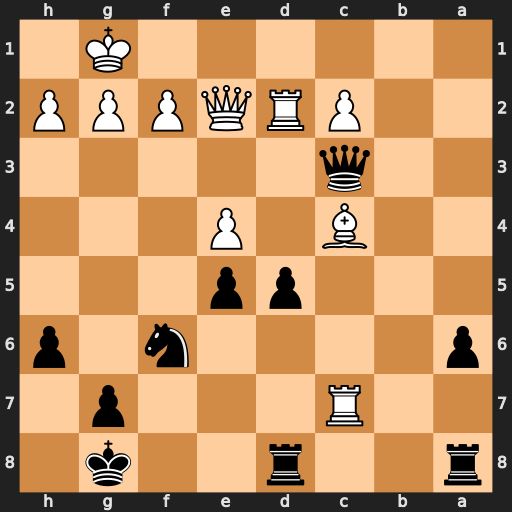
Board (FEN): r2r2k1/2R3p1/p4n1p/3pp3/2B1P3/2q5/2PRQPPP/6K1
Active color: b
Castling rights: -
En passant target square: -
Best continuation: dxc4 Rxd8+ Rxd8